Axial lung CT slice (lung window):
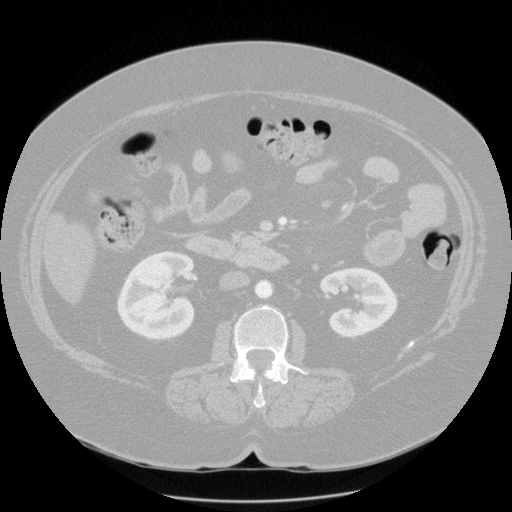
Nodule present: no